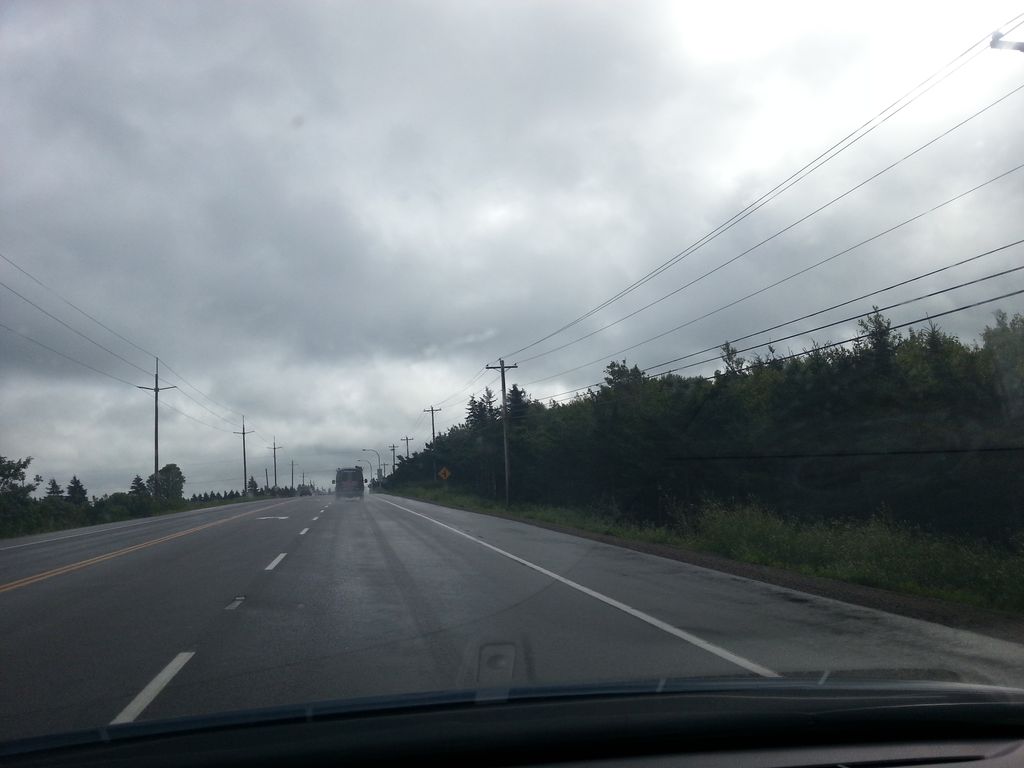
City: charlottetown